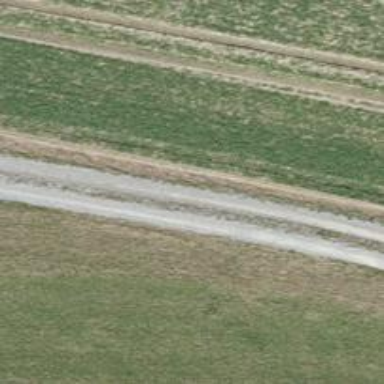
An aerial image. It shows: Gravel track with grade 2 quality.